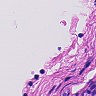
Metastatic tissue present: no